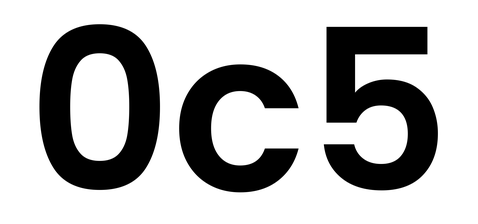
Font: Poppins-SemiBold